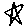
Label: star